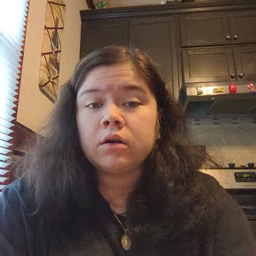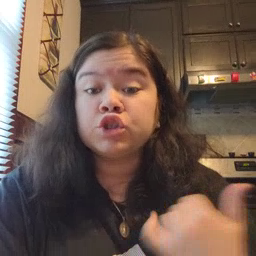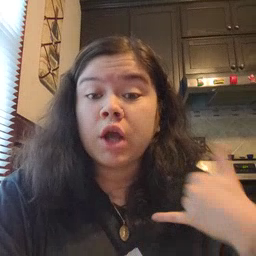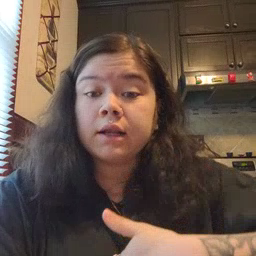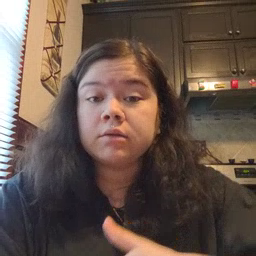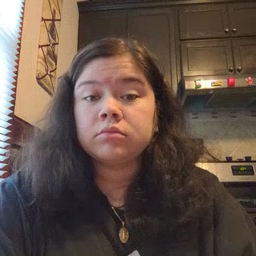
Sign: jacket